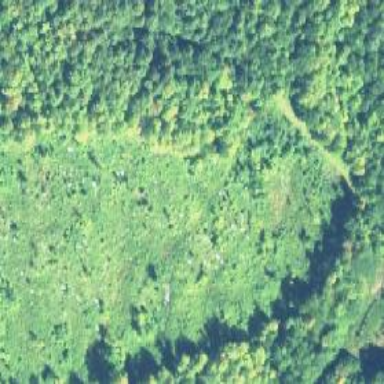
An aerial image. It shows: Clearcut area created by human activity.